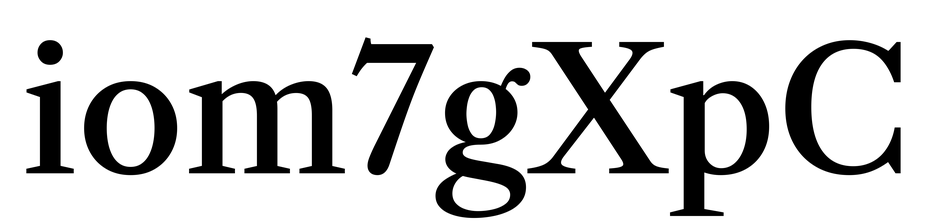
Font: LibreCaslonText_Medium